【题型】填空题　【知识点】解析几何　【难度】easy
已知点 $A(-1,2)$，$B(1,4)$，若直线 $l$ 过点 $M(-2,-3)$，且 $A$、$B$ 到直线 $l$ 的距离相等，则直线 $l$ 的一般式方程为 \underline{\quad\quad\quad\quad}．

【解答】
【答案】 $3x-y+3=0$ 或 $x-y-1=0$

【分析】 结合图形分析两点到直线距离相等的情况，根据直线方程的求法，求出结果即可．

【详解】

如图所示，当 $A$、$B$ 到直线 $l$ 的距离相等时有两种情况，

情况一，直线经过 $A,B$ 中点 $C$，由点 $A(-1,2)$，$B(1,4)$ 可知点 $C(0,3)$，

则直线 $MC$ 为 $\dfrac{y-3}{-3-3} = \dfrac{x-0}{-2-0}$，化简得 $3x-y+3=0$；

情况二，直线 $l$ 和直线 $AB$ 平行，由点 $A(-1,2)$，$B(1,4)$ 可知 $k_{AB} = \dfrac{4-2}{1+1} = 1$，

则直线 $l$ 为 $y+3=x+2$，化简得 $x-y-1=0$；

故答案为：$3x-y+3=0$ 或 $x-y-1=0$
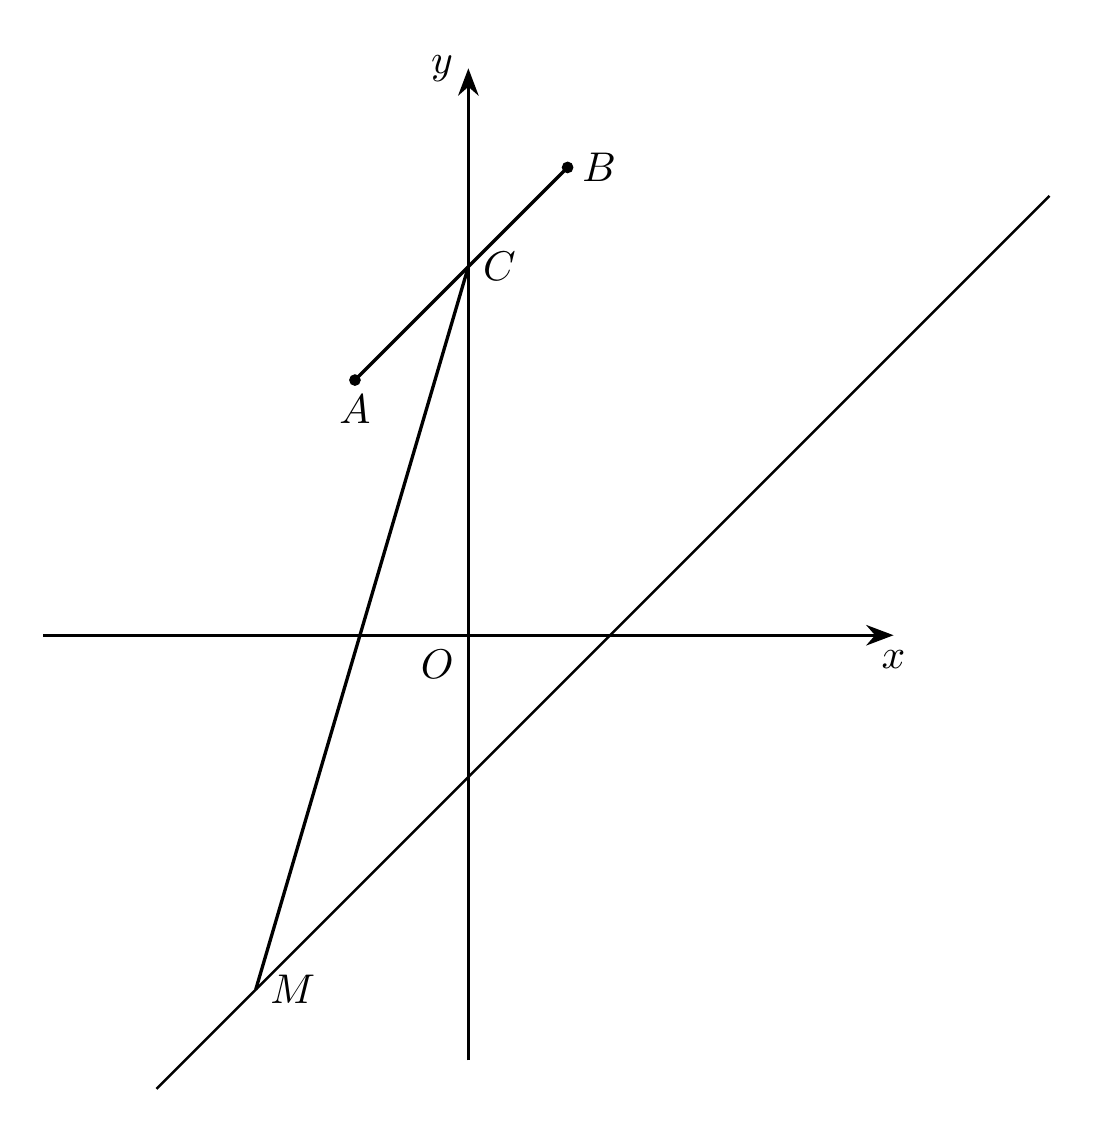